Field crop: tomato
Growth stage: 2
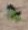
Species: solanum